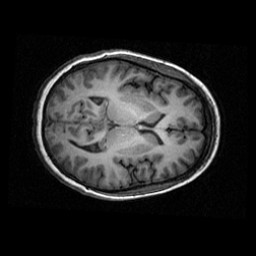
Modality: T1w
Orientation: axial
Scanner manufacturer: ge
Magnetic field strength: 3 T
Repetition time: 0.00904 s
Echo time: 0.00184 s